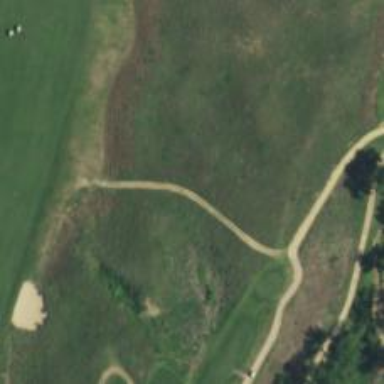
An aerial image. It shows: Golf cartpath that is also road path.